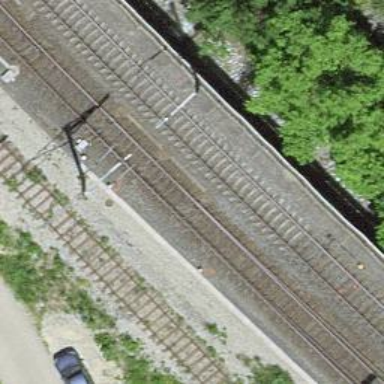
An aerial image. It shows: Rail siding with electrified tracks using contact line.